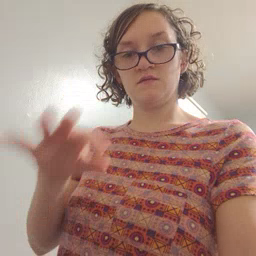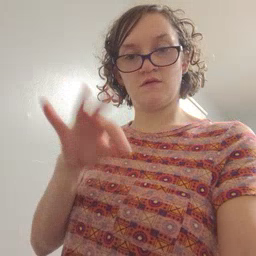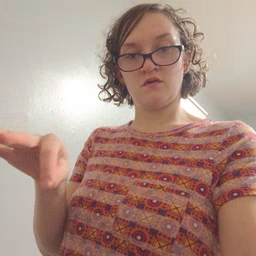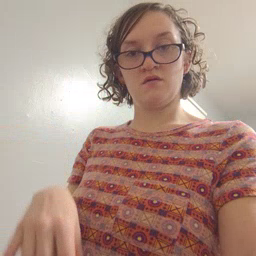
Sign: frenchfries